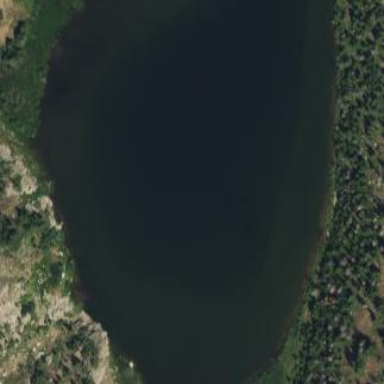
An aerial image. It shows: Beautiful lake surrounded by nature.